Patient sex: F
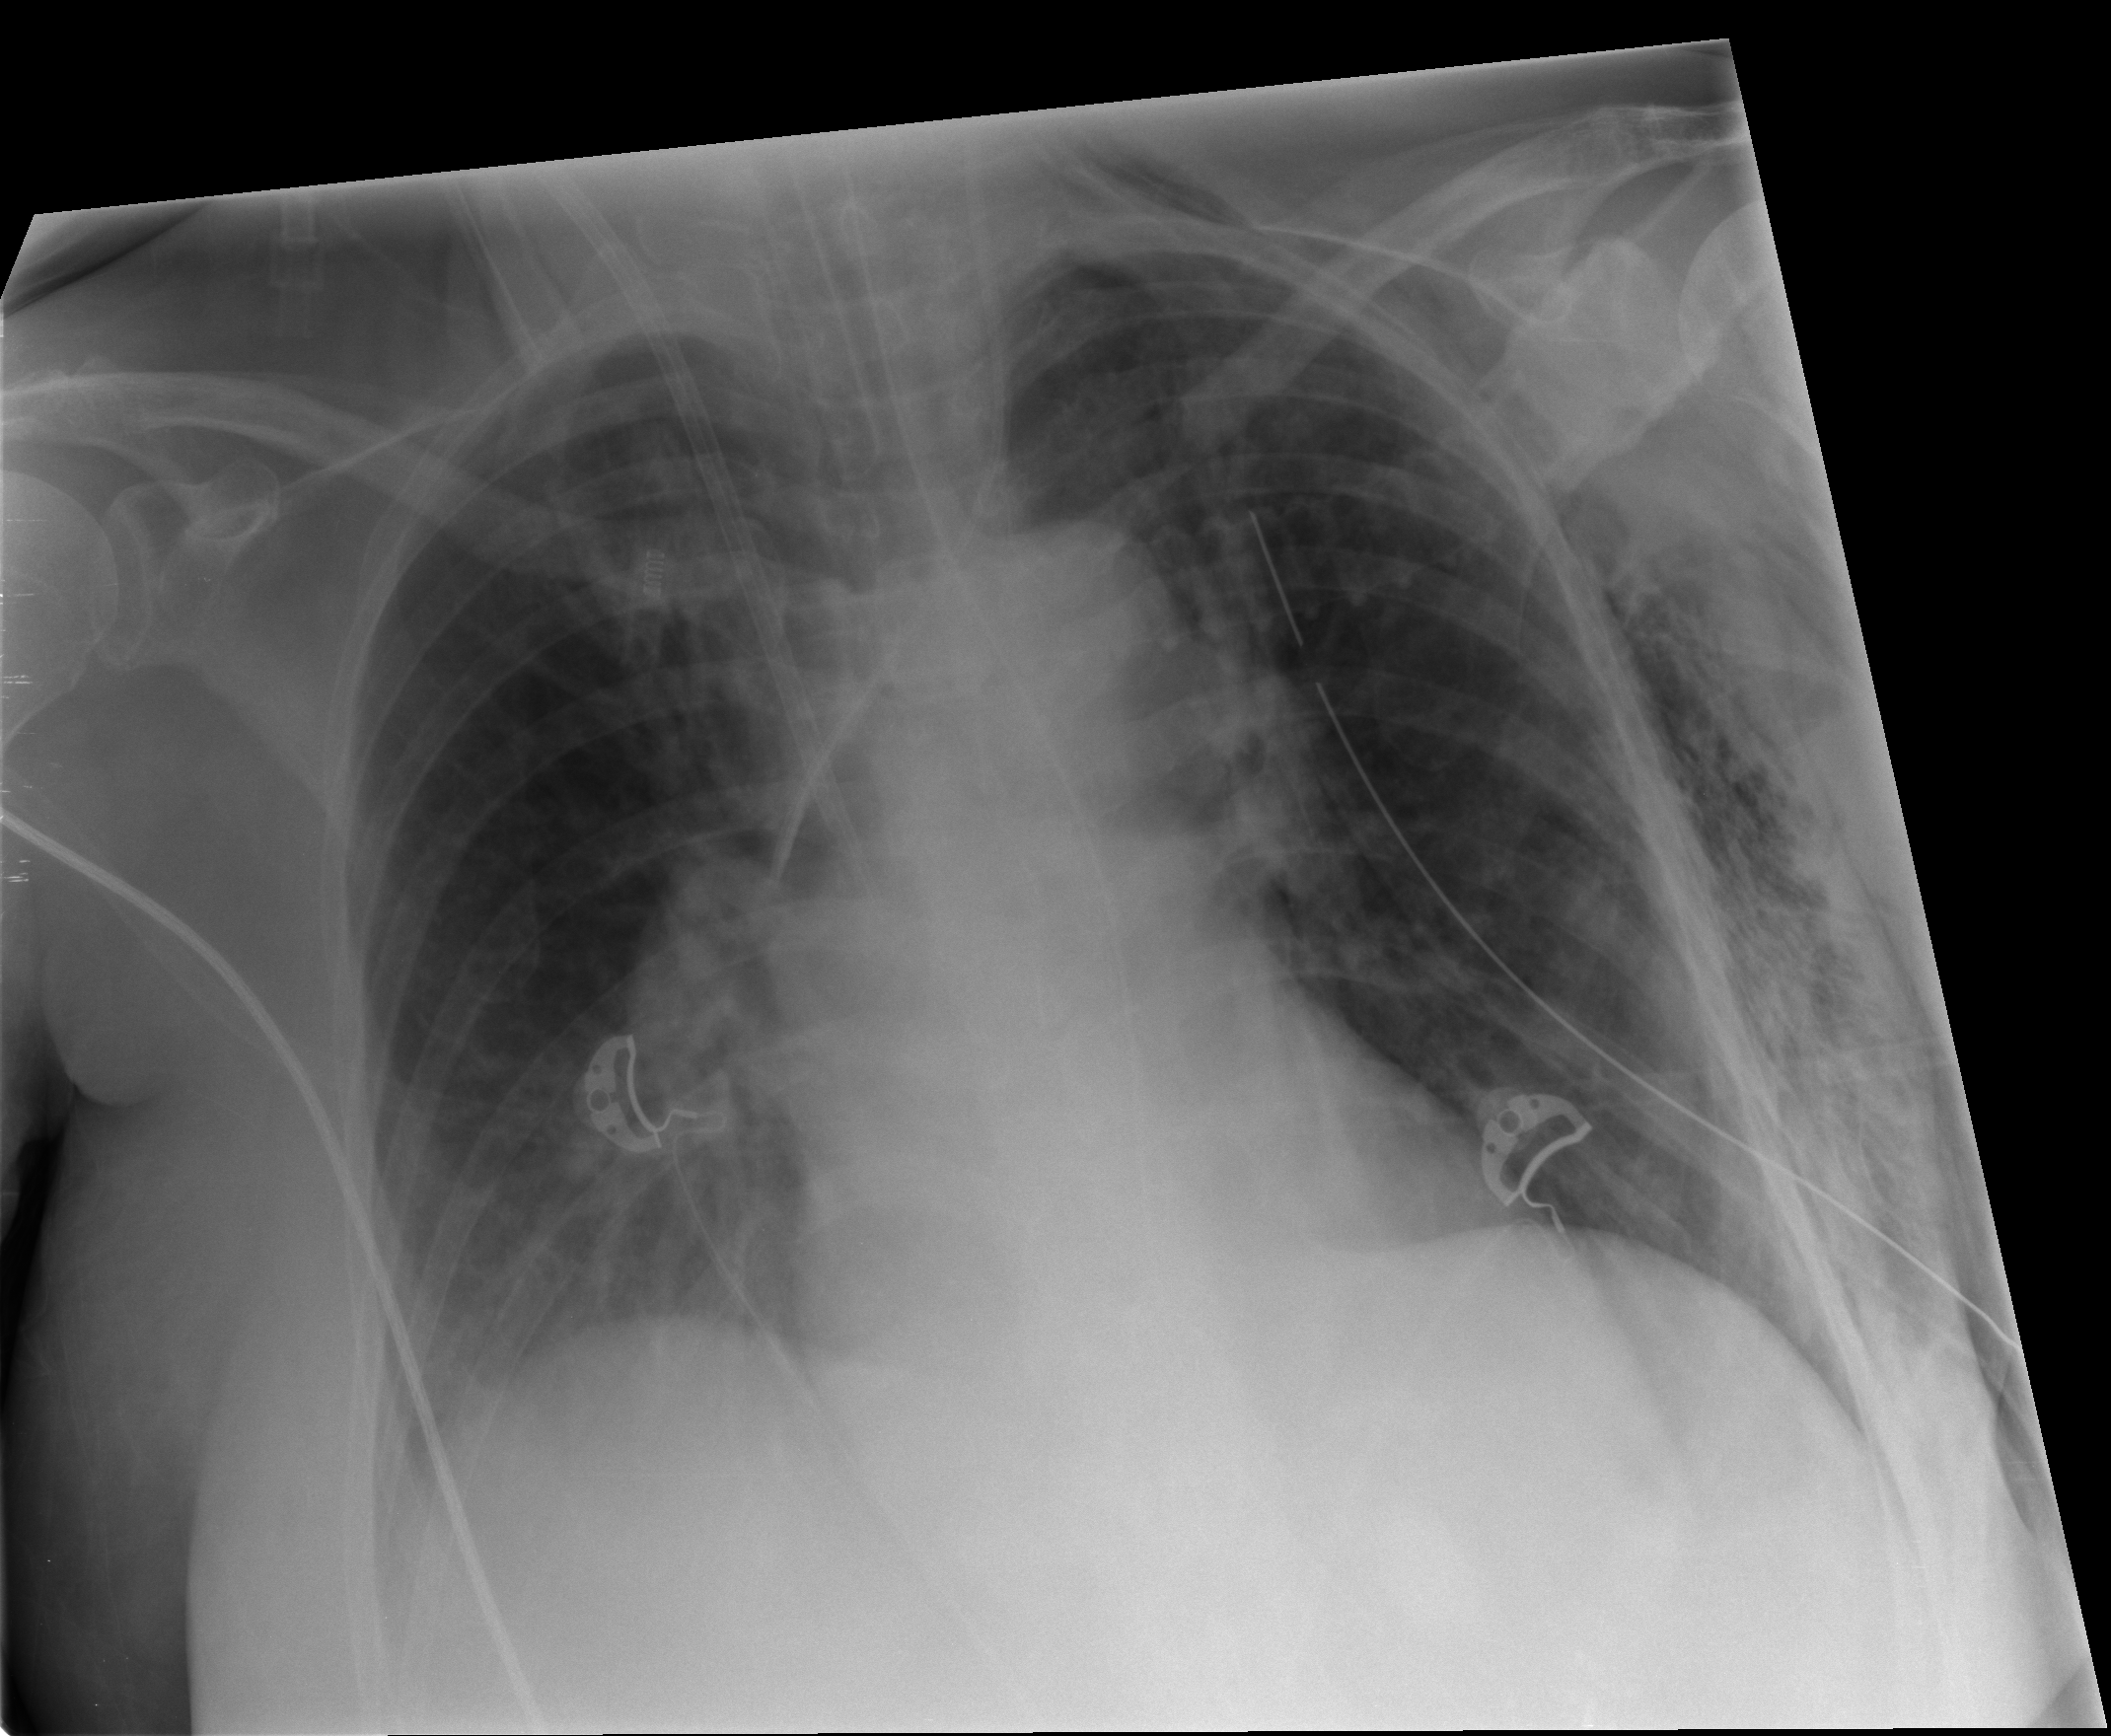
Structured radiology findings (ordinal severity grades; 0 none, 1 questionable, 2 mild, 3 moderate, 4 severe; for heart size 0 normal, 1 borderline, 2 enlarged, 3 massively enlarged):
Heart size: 0
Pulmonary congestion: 2
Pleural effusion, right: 2
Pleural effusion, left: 0
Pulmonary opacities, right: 2
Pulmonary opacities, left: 0
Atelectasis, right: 2
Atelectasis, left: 0